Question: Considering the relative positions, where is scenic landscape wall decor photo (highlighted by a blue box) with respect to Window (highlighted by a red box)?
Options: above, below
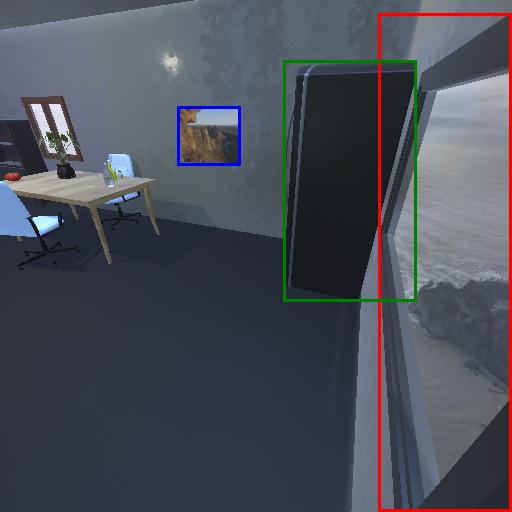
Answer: above